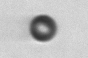
Label: bead